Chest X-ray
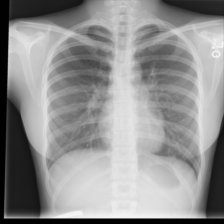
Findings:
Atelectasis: negative
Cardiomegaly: negative
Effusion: negative
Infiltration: negative
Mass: negative
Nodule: negative
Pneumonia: negative
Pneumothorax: negative
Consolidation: negative
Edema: negative
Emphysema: negative
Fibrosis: negative
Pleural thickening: negative
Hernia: negative